Field crop: maize
Growth stage: 2
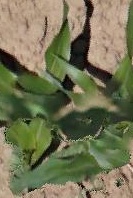
Species: maize